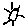
Label: sun